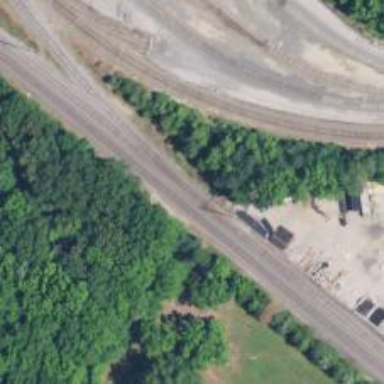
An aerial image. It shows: Railway siding with rails.